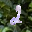
Label: 2